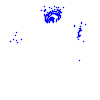
Particle: electron